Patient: sex M, age 64
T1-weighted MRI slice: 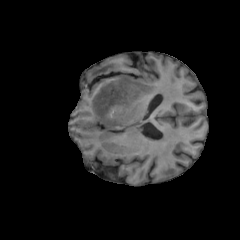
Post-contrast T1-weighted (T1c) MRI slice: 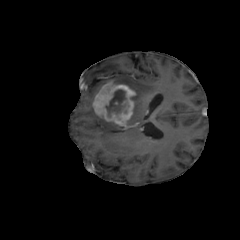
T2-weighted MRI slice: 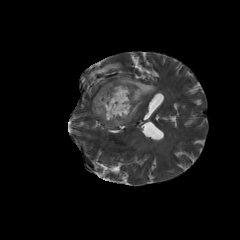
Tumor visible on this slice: yes
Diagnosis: Glioblastoma, IDH-wildtype
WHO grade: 4